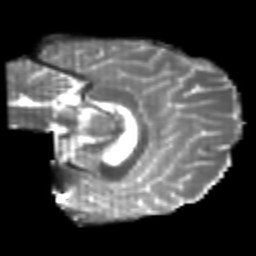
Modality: T2w
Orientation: sagittal
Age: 26
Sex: female
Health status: healthy
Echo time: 0.074 s